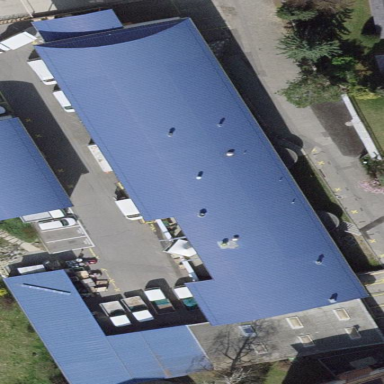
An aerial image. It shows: Round-roofed office building.